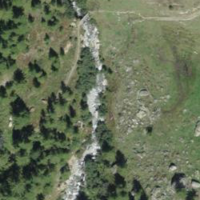
EUNIS habitat code: 23
Species observed at this site:
Sambucus racemosa